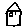
Label: house